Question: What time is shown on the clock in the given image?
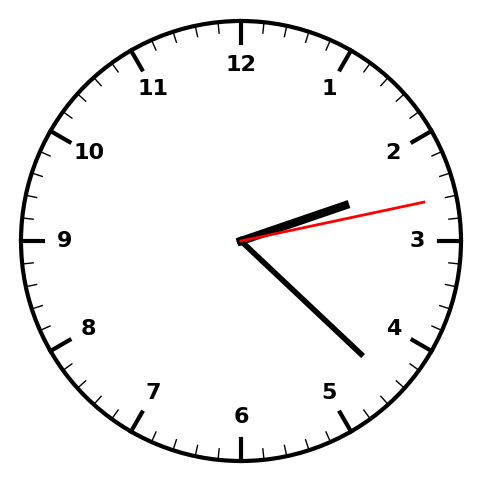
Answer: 02:22:13